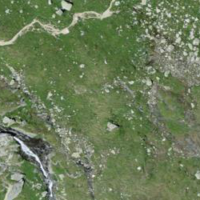
EUNIS habitat code: 26
Species observed at this site:
Viola calcarata